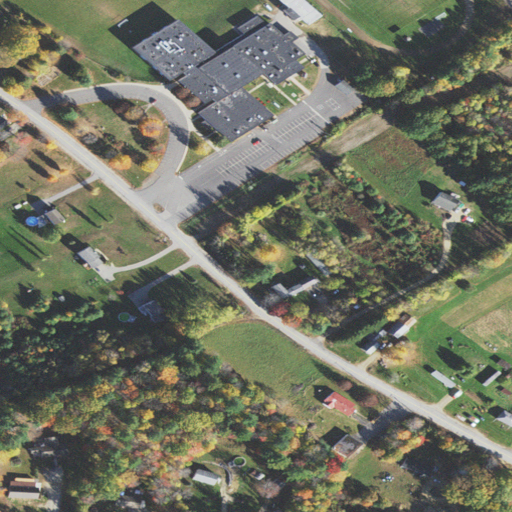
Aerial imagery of mountain in Maine named Mathews Hill containing mixed forest, low intensity development, pasture, open development, medium intensity development, high intensity development, and shrub